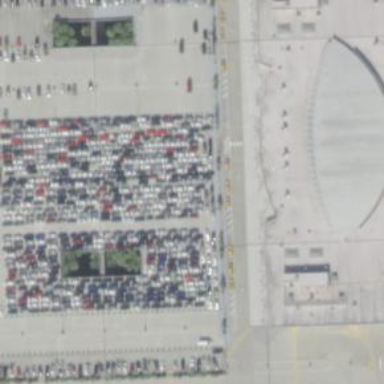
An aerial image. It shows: Car rental facility.